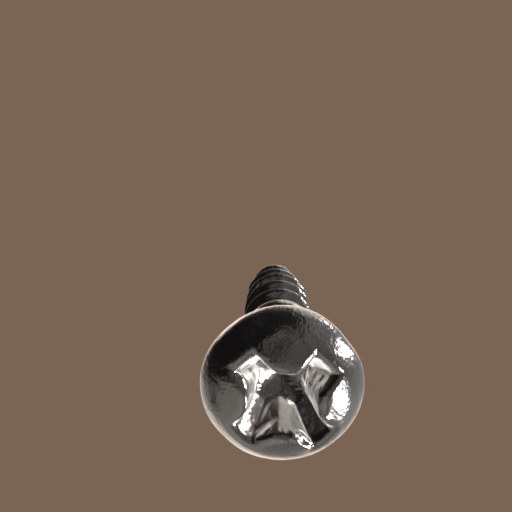
Label: screw